Question: For some reason, the following HTML snippet wraps the '%' sign onto a new line (FireFox only):
'''
<span class="label">
<input type="radio" />
<span>
<span>1,22</span>
<span>%</span>
<br />
</span>
</span>
'''
And css:
'''
.label {display: inline-block;}
'''

Its a snippet, so it doesn't make much sense on its own, but I don't understand why this is happening, I think its valid HTML5. Can someone explain what the problem is with this snippet, because it works in Chrome and not in FireFx ?
<URL>
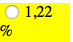
Answer: Firefox renders this incorrectly.
<URL> algorithm:
> calculate the by formatting the content without
breaking lines other than where explicit line breaks occur,calculate the , e.g., by trying all possible
line breaks.find the : in this case, this is the width of the
containing block minus the used values of 'margin-left',
'border-left-width', 'padding-left', 'padding-right',
'border-right-width', 'margin-right', and the widths of any relevant
scroll bars.Then the shrink-to-fit width is:min(max(preferred minimum width,available width), preferred width)
In this case:
1. preferred width is the width without any word wrapping.
2. preferred minimum width is the width of the widest element, in this case "1,22."
3. available width is the width of the document body, in this case 100%.
'min(max(preferred minimum width,available width), preferred width)' should therefore be equal to 'preferred width'.
You can fix Firefox's behavior by changing your HTML or by using 'white-space:nowrap'.
But I have another alternative: 'br' is an <URL>, but changing it to a block element fixes the problem.
Doing so shouldn't have an impact on any other 'br' elements in your HTML (that I can think of).
<URL>